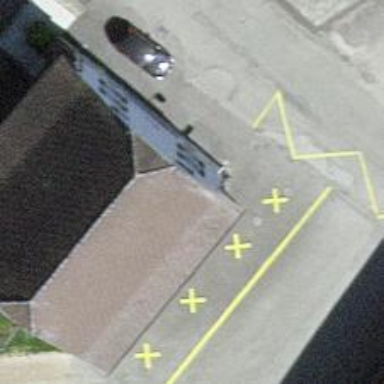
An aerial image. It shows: Disaster help point for emergencies.